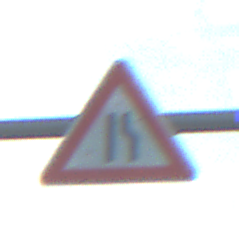
Verkehrszeichen: EinseitigVerengteFahrbahnRechts
Umgebung: Outdoor, RoadRail
Tageszeit: SunriseSunset
Wetter: PartlyCloudy
Licht: Natural
Jahreszeit: NotSpecified
Kontrast: MediumContrast